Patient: sex F, age 59
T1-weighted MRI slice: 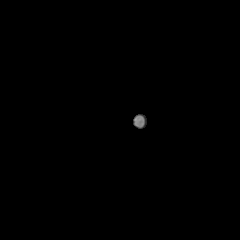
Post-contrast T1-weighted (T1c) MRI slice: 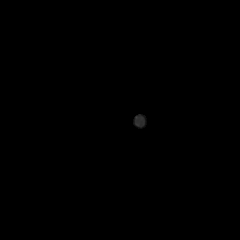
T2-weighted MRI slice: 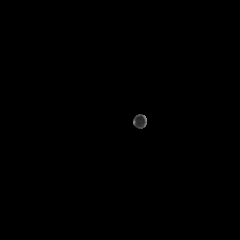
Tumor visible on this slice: no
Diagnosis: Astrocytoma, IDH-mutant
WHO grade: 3